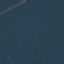
Land use / land cover class: Forest